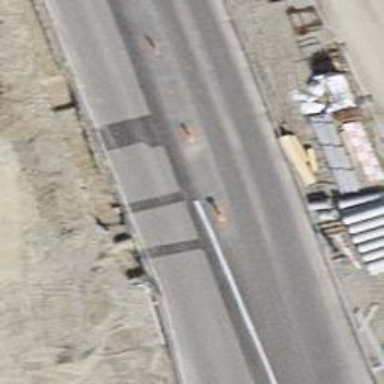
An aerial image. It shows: Primary highway with separate asphalt sidewalks and cycleways.